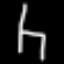
Label: chair